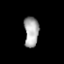
Tissue: prostate
Cell type: T cells
Senescence score: 0.3195
Nuclear area (px): 431
Mean DAPI intensity: 168.594